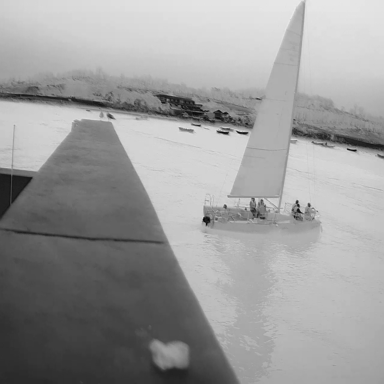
There are nine objects shown in the infrared image, including a sailboat, and eight bulk_carriers.